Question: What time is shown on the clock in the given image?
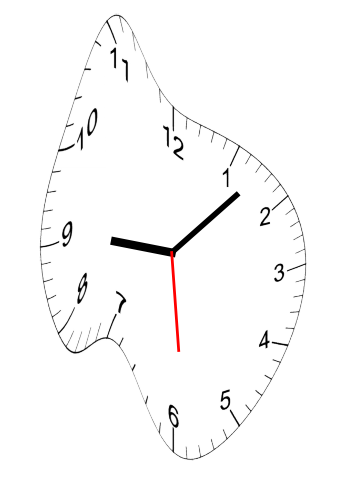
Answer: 09:07:29